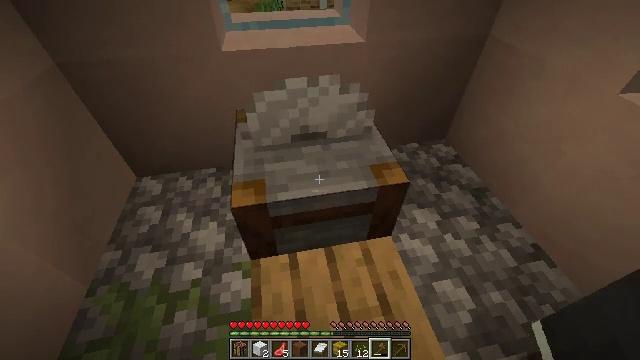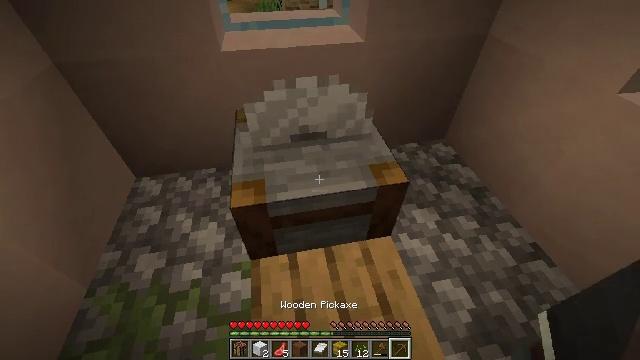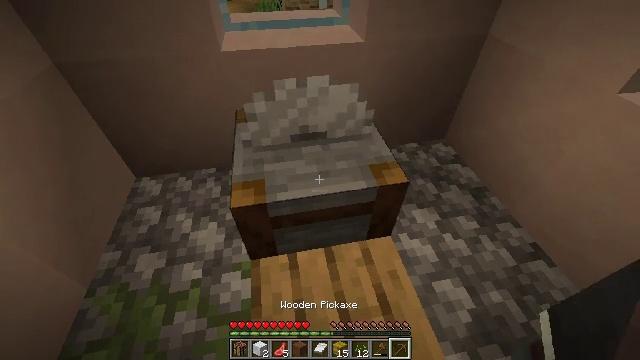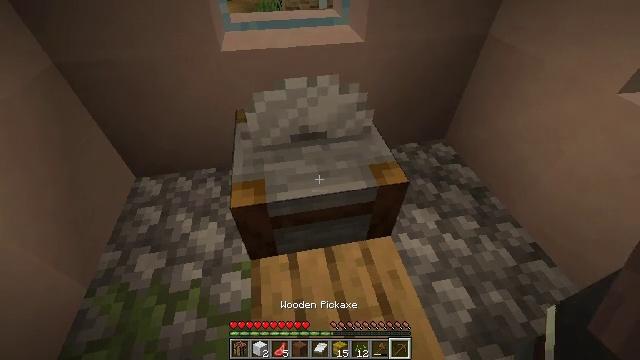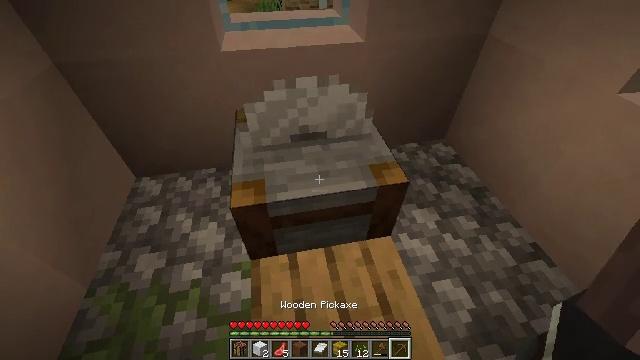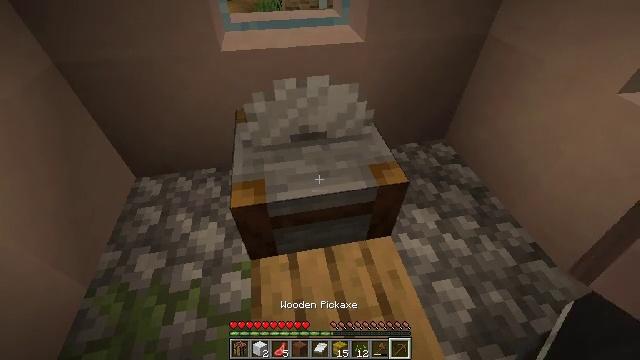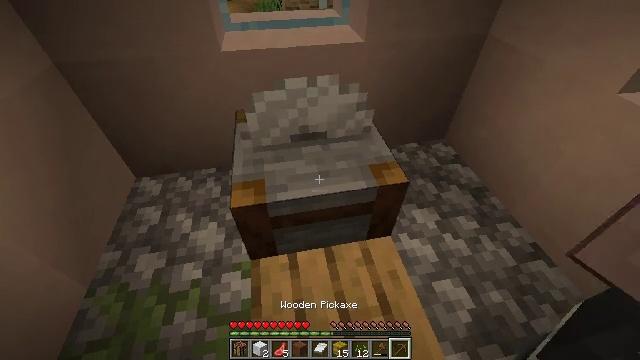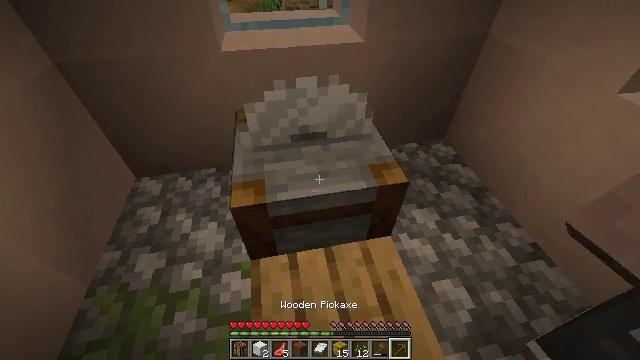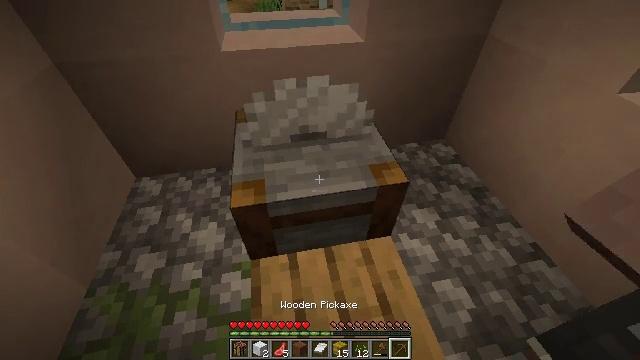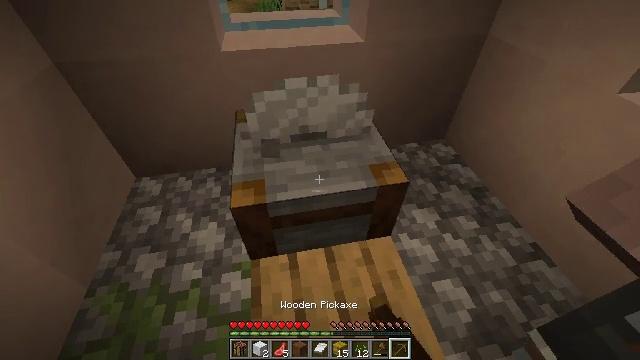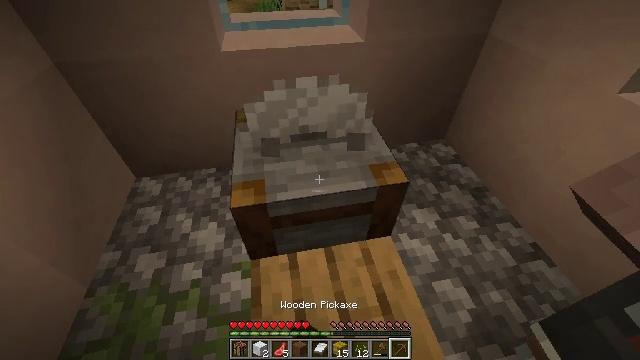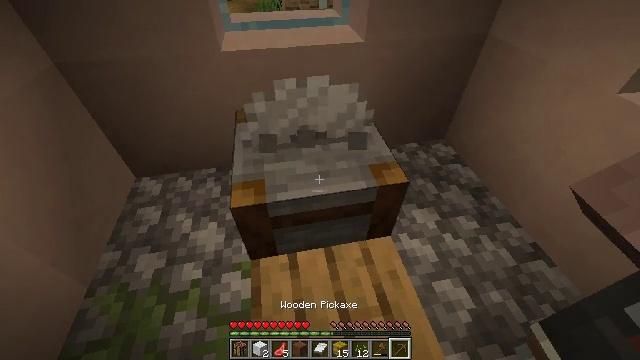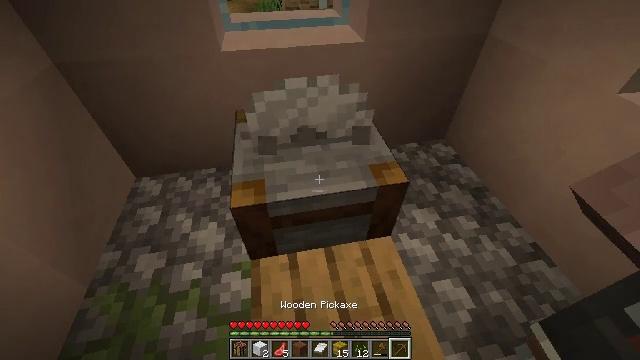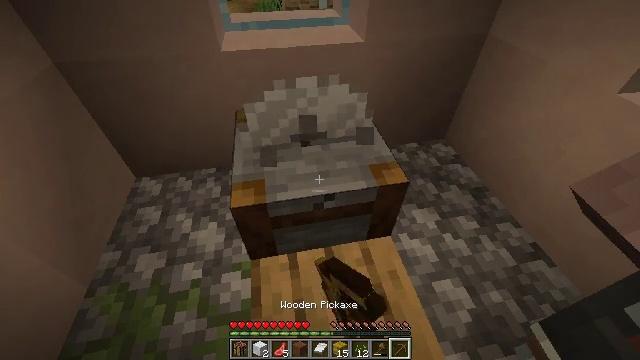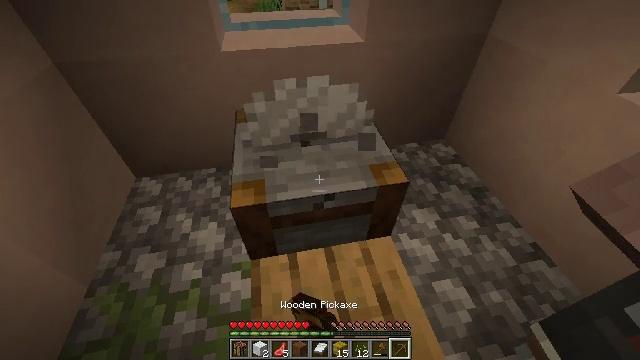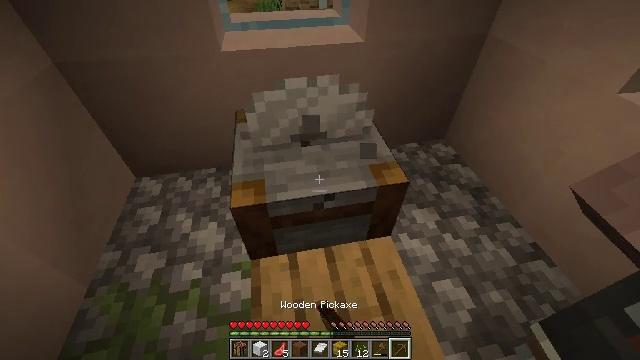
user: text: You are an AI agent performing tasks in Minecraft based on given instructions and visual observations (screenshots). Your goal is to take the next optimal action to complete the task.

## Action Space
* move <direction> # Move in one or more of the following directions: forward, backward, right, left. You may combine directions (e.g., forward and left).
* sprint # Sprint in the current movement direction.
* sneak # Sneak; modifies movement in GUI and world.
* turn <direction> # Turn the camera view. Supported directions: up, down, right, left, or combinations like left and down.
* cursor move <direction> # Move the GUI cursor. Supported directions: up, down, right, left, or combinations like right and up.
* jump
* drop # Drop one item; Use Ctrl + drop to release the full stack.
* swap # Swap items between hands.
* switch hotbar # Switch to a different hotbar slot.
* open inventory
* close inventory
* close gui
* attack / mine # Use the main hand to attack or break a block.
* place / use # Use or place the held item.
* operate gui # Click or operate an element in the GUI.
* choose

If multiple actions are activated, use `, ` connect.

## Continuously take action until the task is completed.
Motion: motion action
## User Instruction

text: Mine the stonecutter block.
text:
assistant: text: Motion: no_op
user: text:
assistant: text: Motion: no_op
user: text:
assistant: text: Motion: no_op
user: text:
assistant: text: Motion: no_op
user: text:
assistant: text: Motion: no_op
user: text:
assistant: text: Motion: no_op
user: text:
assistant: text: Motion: no_op
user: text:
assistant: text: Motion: attack / mine
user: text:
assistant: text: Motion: attack / mine
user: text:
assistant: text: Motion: attack / mine
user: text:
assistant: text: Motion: attack / mine
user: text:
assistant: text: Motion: attack / mine
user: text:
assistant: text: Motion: attack / mine
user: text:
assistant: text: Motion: attack / mine
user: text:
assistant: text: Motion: attack / mine
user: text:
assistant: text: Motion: attack / mine
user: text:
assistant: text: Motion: attack / mine
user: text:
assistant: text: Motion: attack / mine
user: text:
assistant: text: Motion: attack / mine
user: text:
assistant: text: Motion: attack / mine
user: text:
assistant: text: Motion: attack / mine
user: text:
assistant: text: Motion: attack / mine
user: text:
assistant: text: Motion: attack / mine
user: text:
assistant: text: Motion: attack / mine
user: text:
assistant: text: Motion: attack / mine
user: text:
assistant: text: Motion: attack / mine
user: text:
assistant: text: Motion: attack / mine
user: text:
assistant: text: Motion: attack / mine
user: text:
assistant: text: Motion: attack / mine
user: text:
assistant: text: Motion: attack / mine